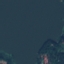
Land use / land cover class: SeaLake